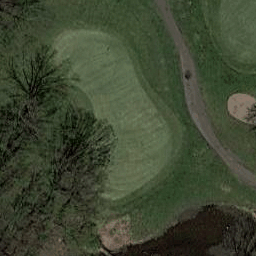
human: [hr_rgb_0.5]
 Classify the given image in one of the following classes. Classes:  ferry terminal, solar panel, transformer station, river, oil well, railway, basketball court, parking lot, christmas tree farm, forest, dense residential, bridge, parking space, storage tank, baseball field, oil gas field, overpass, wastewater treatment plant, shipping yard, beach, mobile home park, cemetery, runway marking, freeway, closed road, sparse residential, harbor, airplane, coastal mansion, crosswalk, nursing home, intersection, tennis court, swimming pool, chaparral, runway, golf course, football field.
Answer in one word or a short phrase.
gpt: golf course